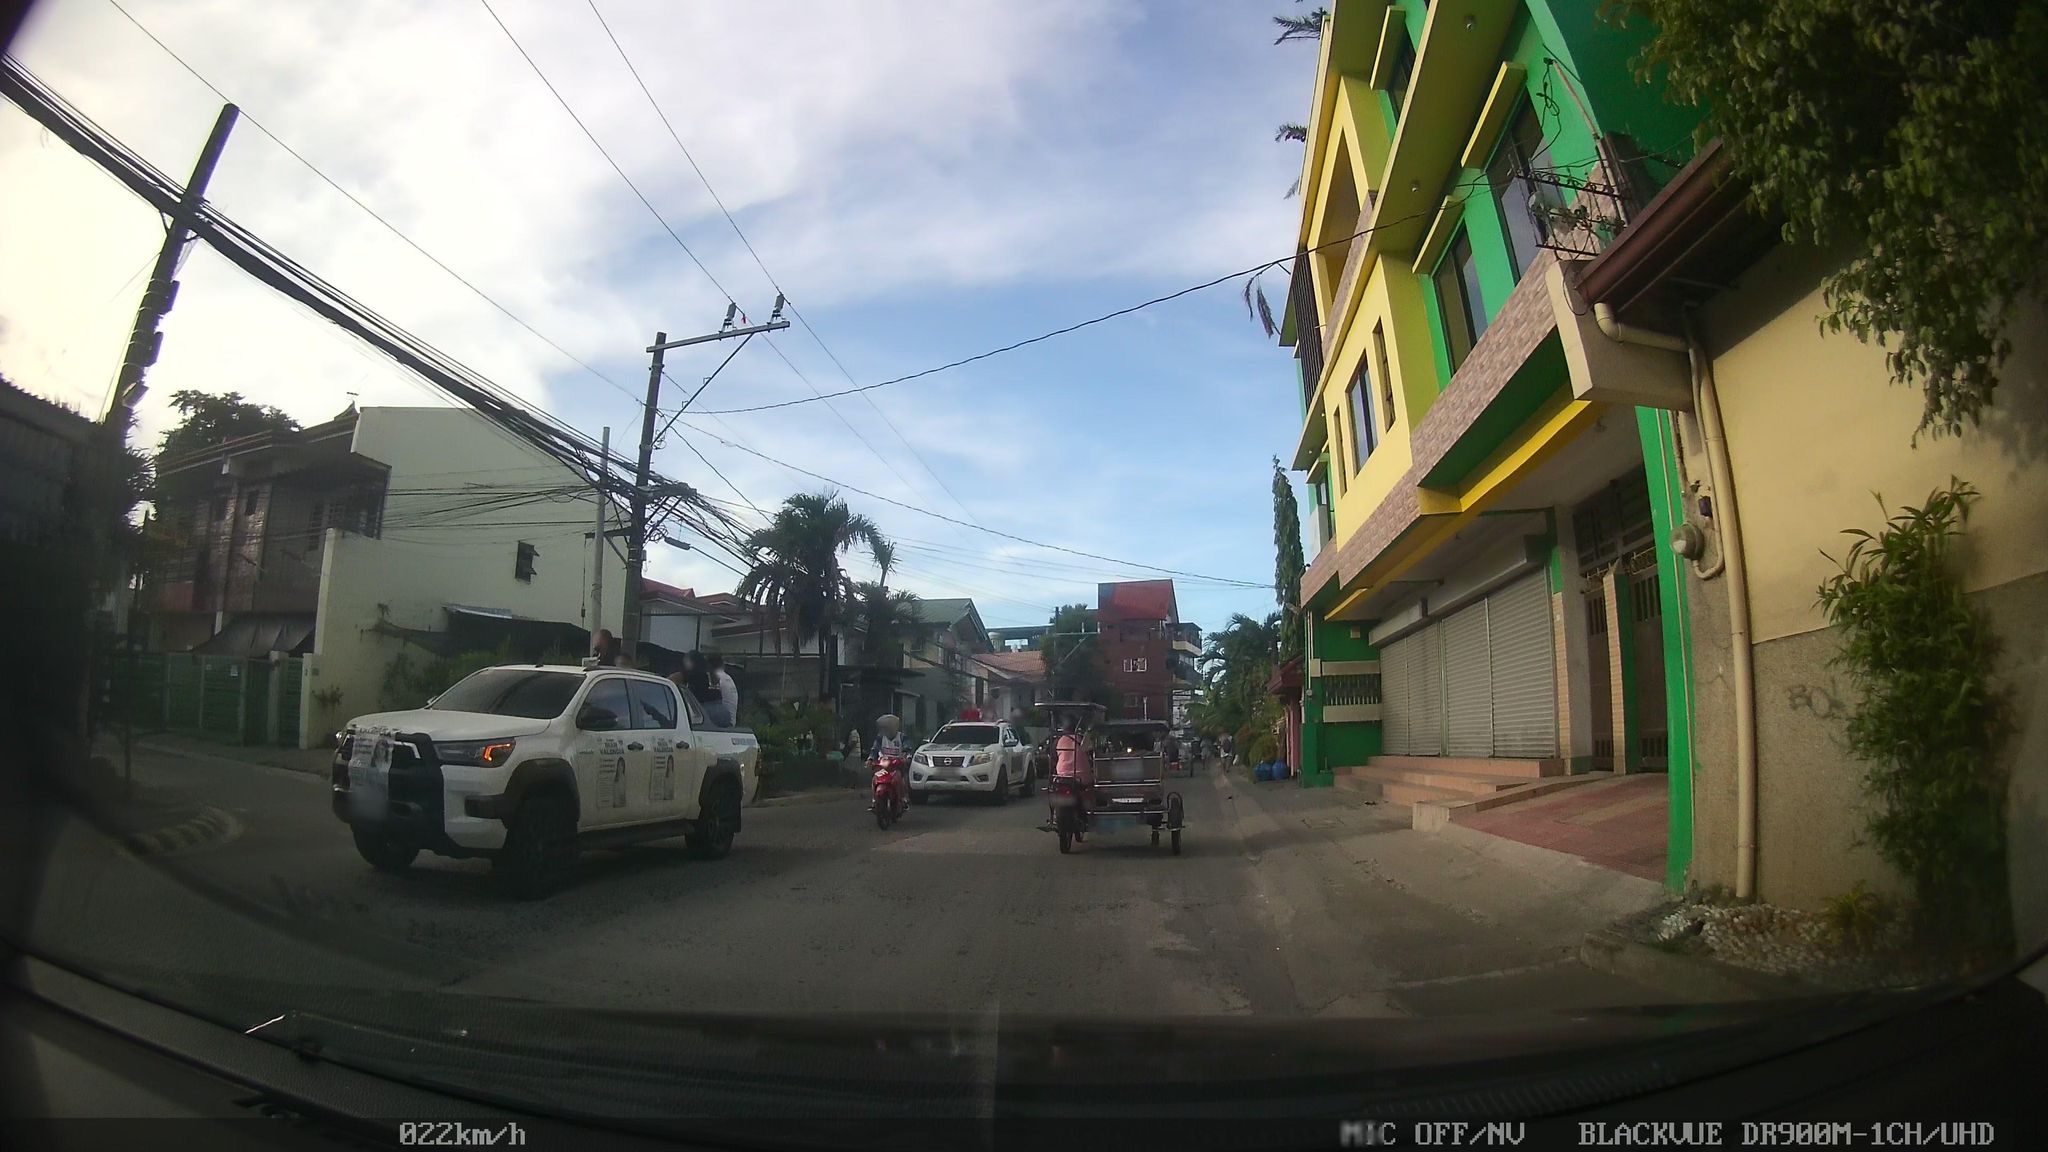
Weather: clear
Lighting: day
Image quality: good
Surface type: driving surface
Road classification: tertiary
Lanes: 2
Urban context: urban centre
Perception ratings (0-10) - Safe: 3, Lively: 8.39, Beautiful: 3.87, Boring: 1.85, Depressing: 5.11, Wealthy: 0.81